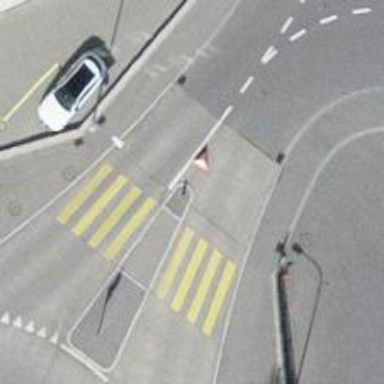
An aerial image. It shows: Uncontrolled zebra crossing with island. The crossing is marked with zebra stripes.